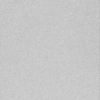
Label: dusty